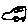
Label: car